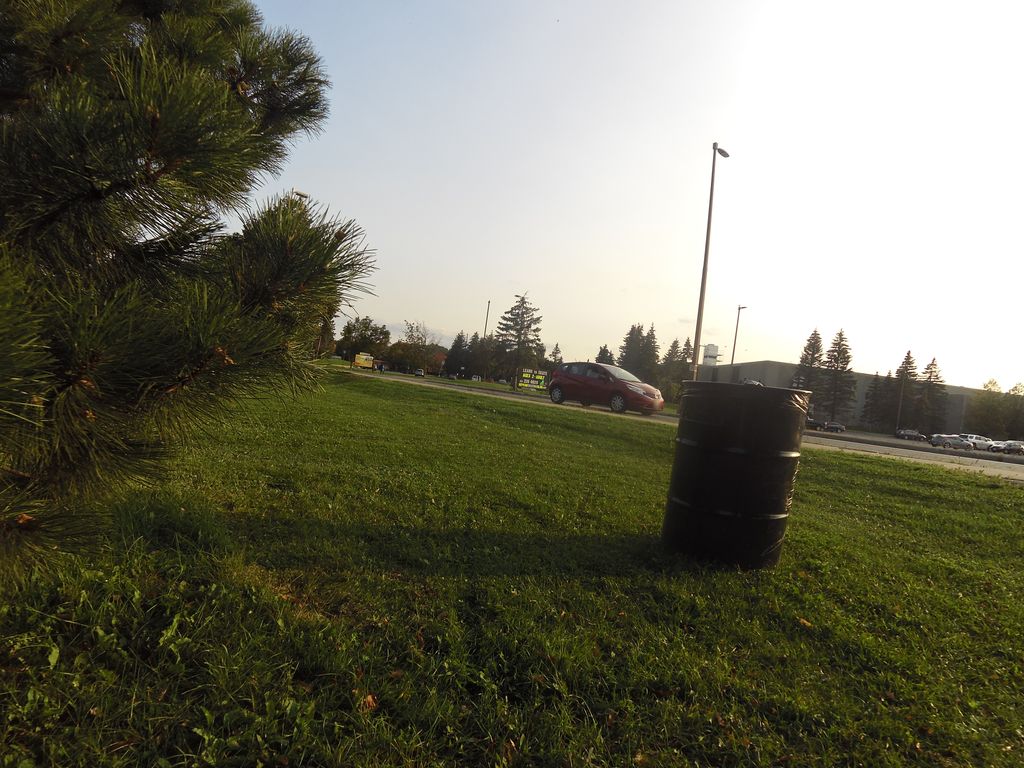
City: ottawa-gatineau